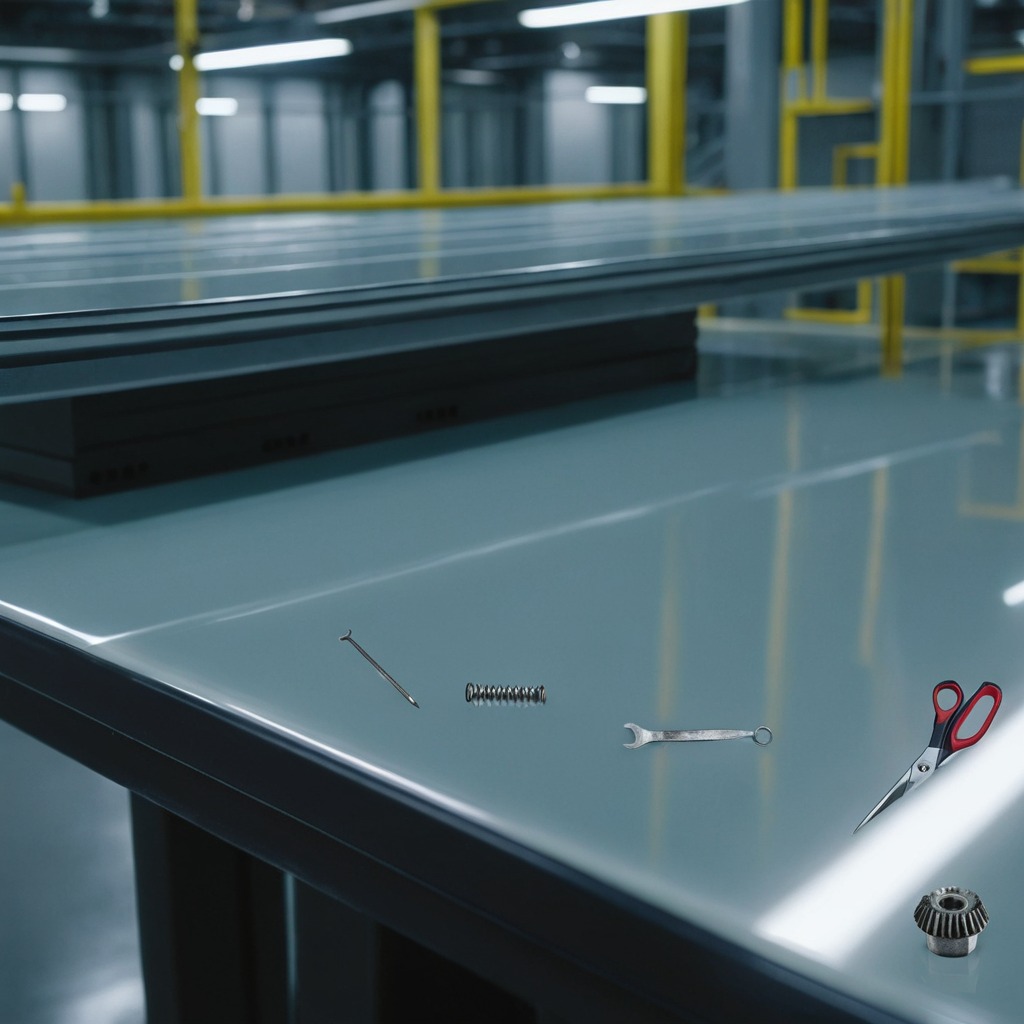
A gear with teeth, an iron nail, a coiled metal spring, a pair of scissors, and a wrench are lying on the table.